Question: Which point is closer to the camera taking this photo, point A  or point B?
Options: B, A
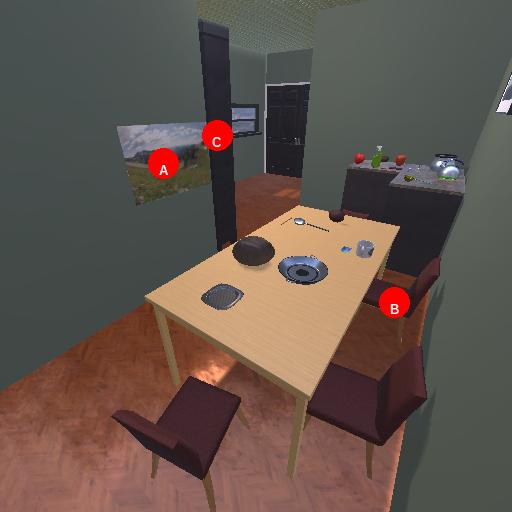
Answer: B